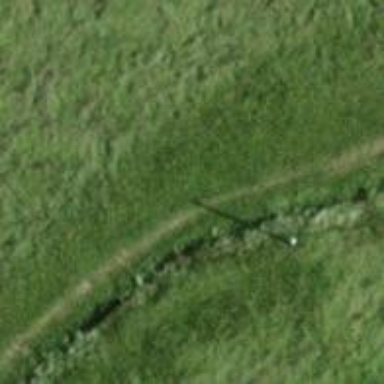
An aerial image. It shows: Path with excellent trail visibility on the ground.